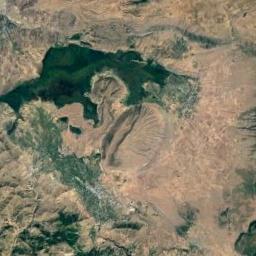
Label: lake